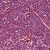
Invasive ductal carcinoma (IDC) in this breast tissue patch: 1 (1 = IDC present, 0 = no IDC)